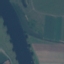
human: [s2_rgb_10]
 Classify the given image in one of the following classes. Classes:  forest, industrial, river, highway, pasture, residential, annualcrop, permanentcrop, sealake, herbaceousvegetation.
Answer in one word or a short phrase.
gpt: River